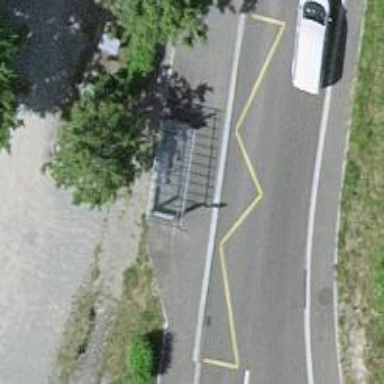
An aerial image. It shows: Bus stop with shelter. It is platform for public transport.